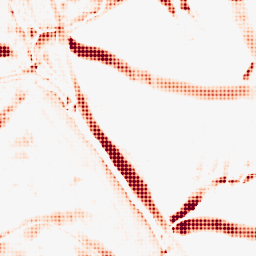
Category: morphological
Decomposition family: rolling_ball
Decomposition parameters: radius: 10
Upsampling method: sinc_blackman
Upsampling parameters: scale: 8
kernel_size: 8
Upsampling scale: 8